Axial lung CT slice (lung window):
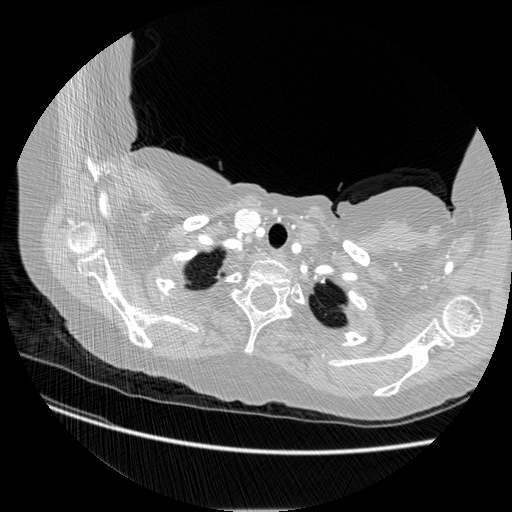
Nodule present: no